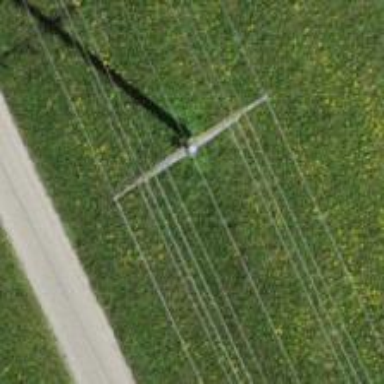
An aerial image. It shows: Concrete power pole.